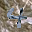
Label: 4